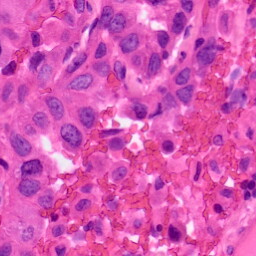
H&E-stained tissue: Lung